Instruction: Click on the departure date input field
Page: home
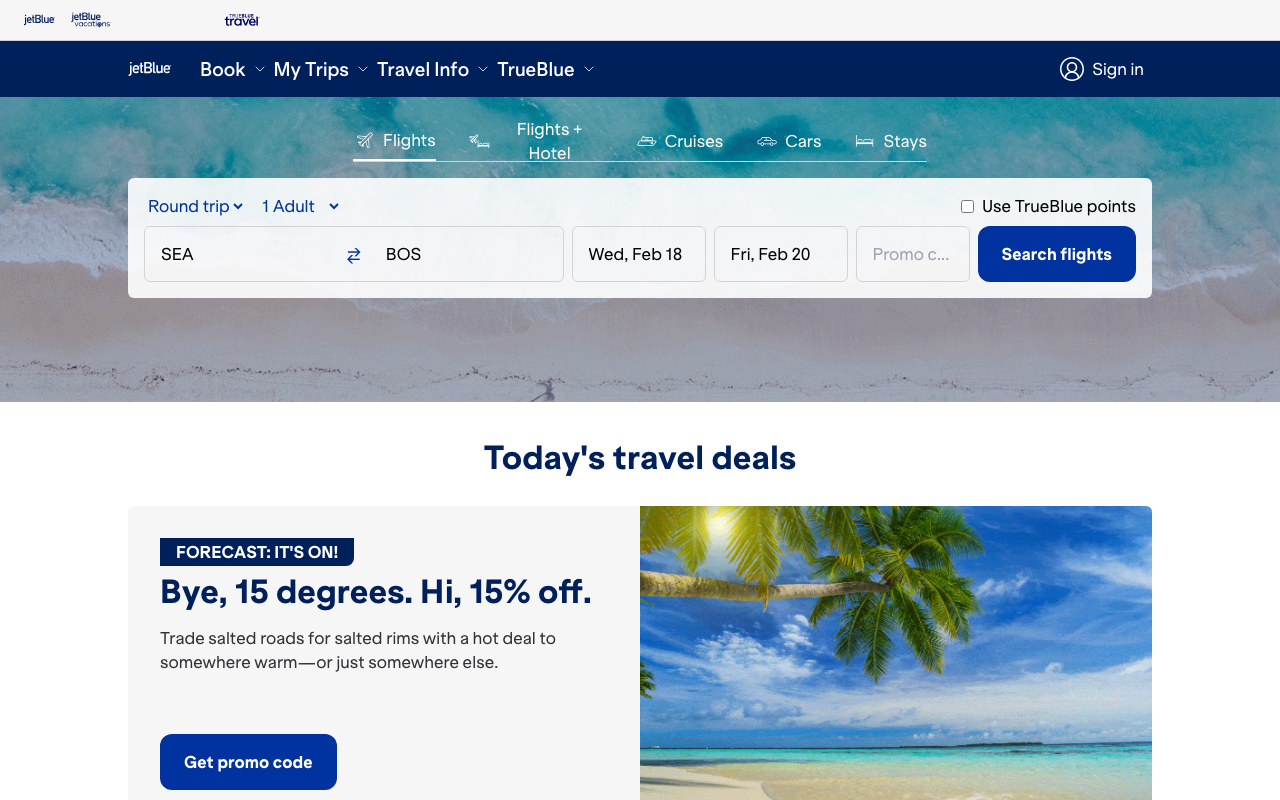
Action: click